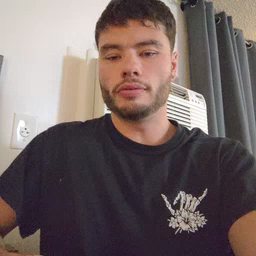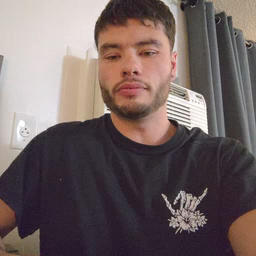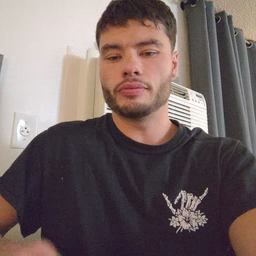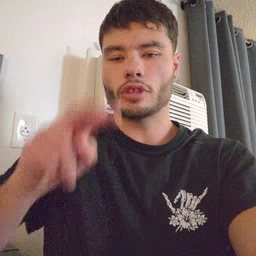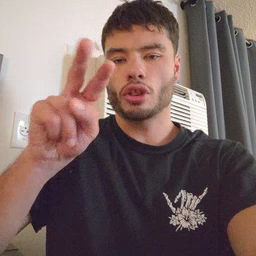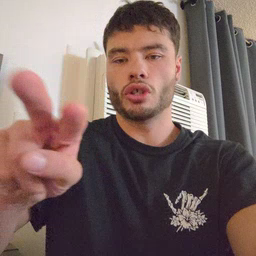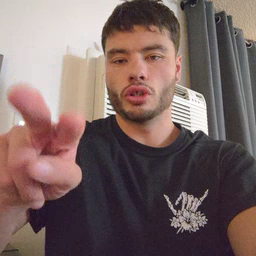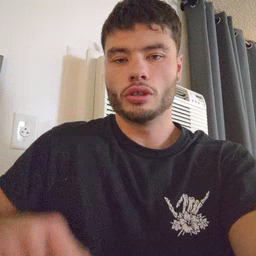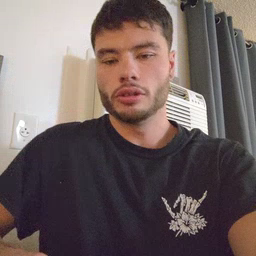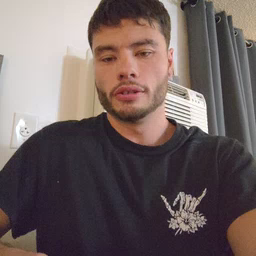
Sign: look